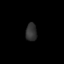
Tissue: prostate
Cell type: T cells
Senescence score: 0.3183
Nuclear area (px): 194
Mean DAPI intensity: 48.851